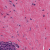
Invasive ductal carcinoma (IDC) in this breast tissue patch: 0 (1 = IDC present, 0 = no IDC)